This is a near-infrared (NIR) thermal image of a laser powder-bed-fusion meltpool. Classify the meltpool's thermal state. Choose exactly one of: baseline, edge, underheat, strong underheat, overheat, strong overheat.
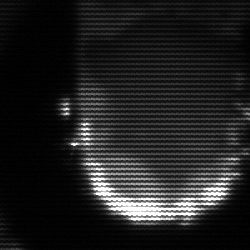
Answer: baseline